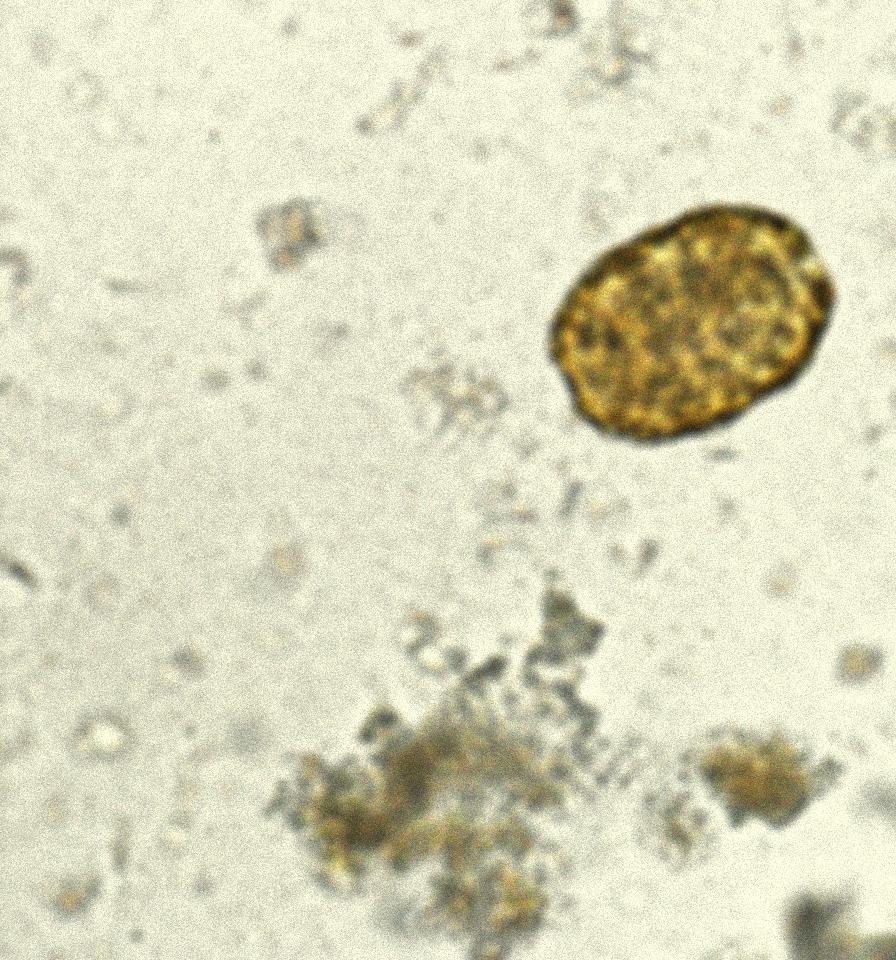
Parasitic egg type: Ascaris lumbricoides